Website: lowes
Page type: order-tracking
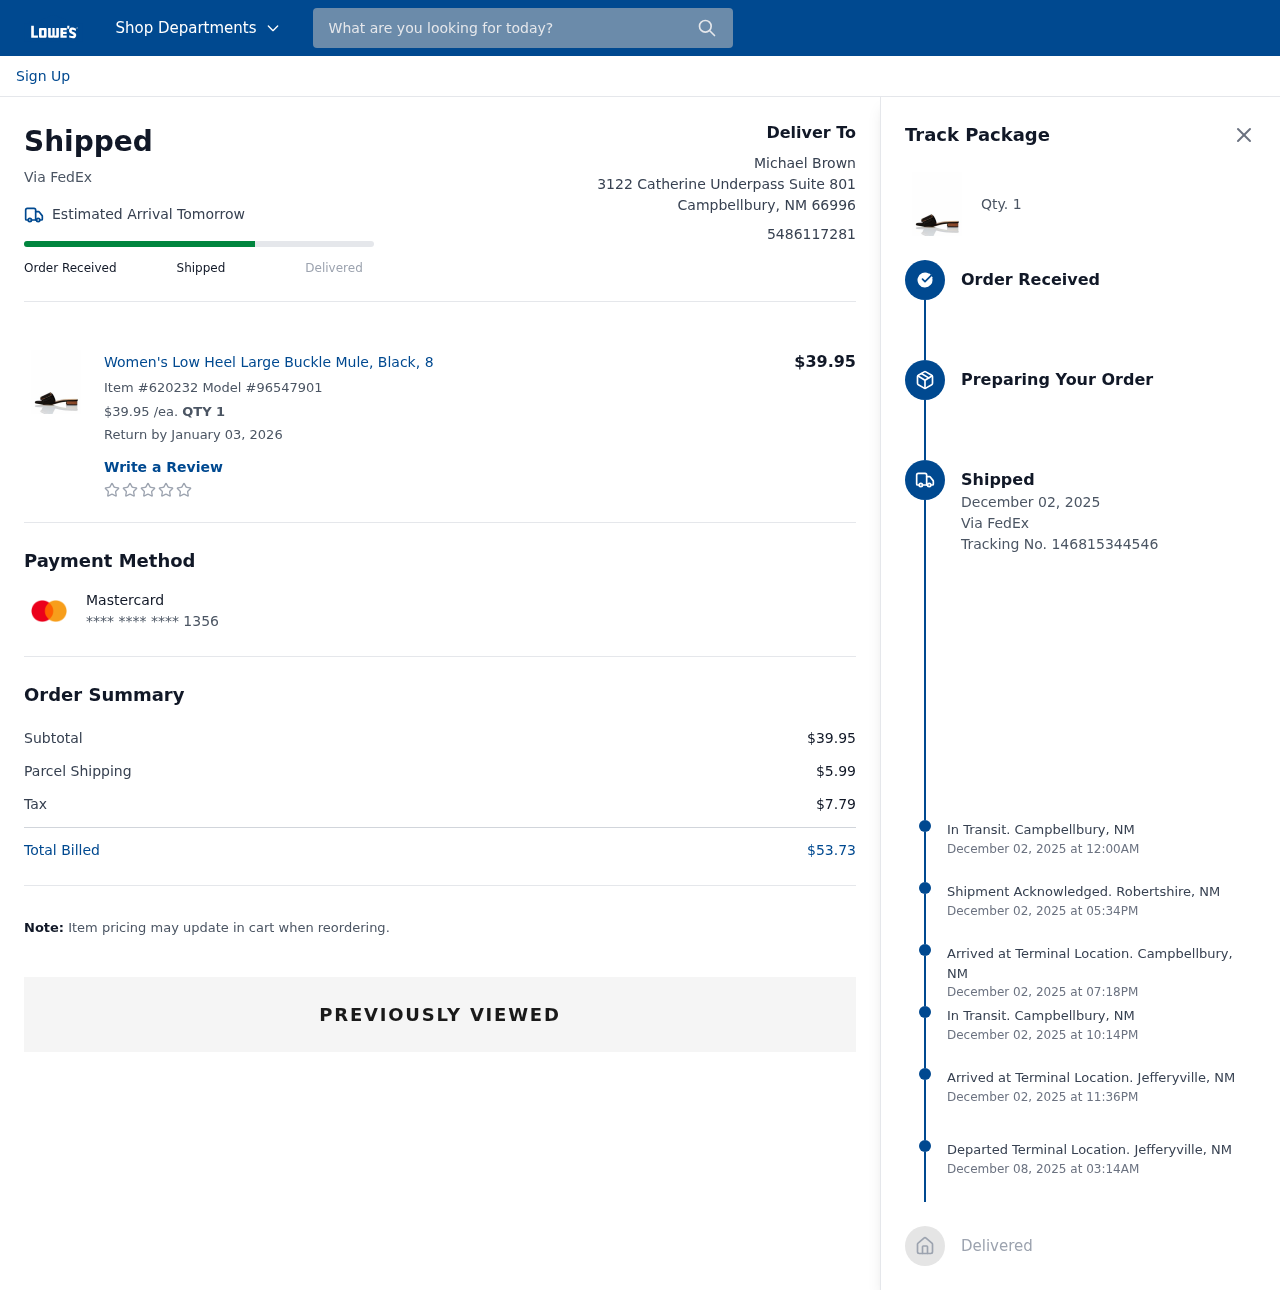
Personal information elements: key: PII_CARD_LAST4
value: **** **** **** 1356
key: PII_CARD_TYPE
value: Mastercard
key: PII_CITY_STATE
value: Campbellbury, NM
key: PII_CITY_STATE_ZIP
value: Campbellbury, NM 66996
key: PII_FULLNAME
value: Michael Brown
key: PII_PHONE
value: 5486117281
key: PII_STREET
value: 3122 Catherine Underpass Suite 801
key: PII_CITY_STATE2
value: Robertshire, NM
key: PII_STATE_ABBR
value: NM
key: PII_CITY
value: Campbellbury
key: PII_CITY_STATE3
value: Jefferyville, NM
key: PII_CITY3
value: Jefferyville
Product elements: key: PRODUCT1_NAME
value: Women's Low Heel Large Buckle Mule, Black, 8
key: PRODUCT1_PRICE
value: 39.95
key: PRODUCT1_QUANTITY
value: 1
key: PRODUCT1_TOTAL
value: $39.95
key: PRODUCT1_QUANTITY2
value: Qty. 1
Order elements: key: ORDER_DELIVERY_DATE
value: Estimated Arrival Tomorrow
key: ORDER_ITEM_NUMBER
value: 620232
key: ORDER_MODEL_NUMBER
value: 96547901
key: ORDER_RETURN_BY_DATE
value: Return by January 03, 2026
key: ORDER_SUBTOTAL
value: $39.95
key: ORDER_SHIPPING_COST
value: $5.99
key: ORDER_TAX
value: $7.79
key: ORDER_TOTAL
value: $53.73
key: ORDER_SHIPPING_DATE
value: December 02, 2025
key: ORDER_TRACKING_NUMBER
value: Tracking No. 146815344546
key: ORDER_TRACKING_EVENT1
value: December 02, 2025 at 12:00AM
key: ORDER_TRACKING_EVENT2
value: December 02, 2025 at 05:34PM
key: ORDER_TRACKING_EVENT3
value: December 02, 2025 at 07:18PM
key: ORDER_TRACKING_EVENT4
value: December 02, 2025 at 10:14PM
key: ORDER_TRACKING_EVENT5
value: December 02, 2025 at 11:36PM
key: ORDER_TRACKING_EVENT6
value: December 08, 2025 at 03:14AM
Search elements: key: HEADER_SEARCH
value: What are you looking for today?